Aerial crown-view tile of a tropical tree (Barro Colorado Island, Panama), acquired 20240918:
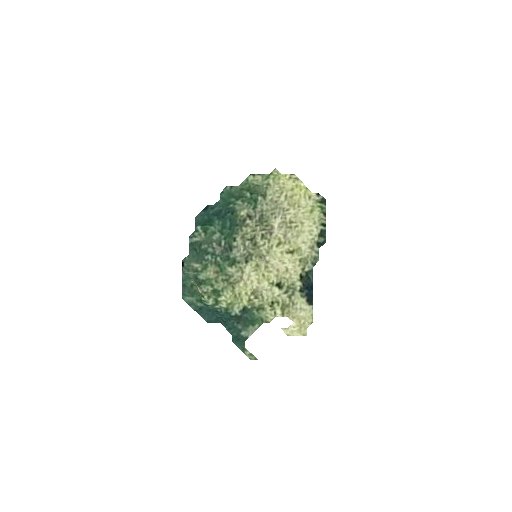
Species: Quararibea stenophylla
GBIF accepted scientific name: Quararibea stenophylla
Crown area: 28.243 m²